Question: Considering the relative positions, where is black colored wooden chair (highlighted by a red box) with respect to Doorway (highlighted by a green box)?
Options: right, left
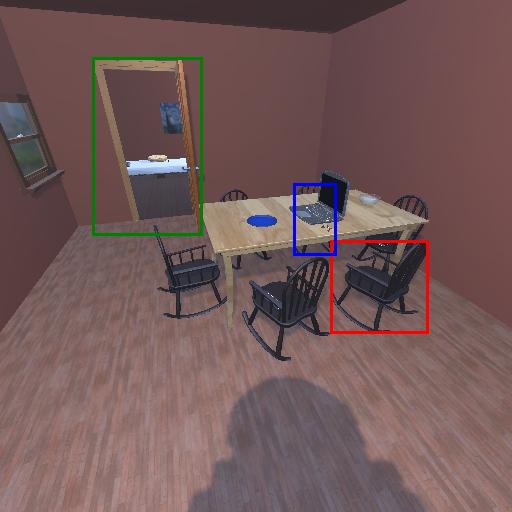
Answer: right